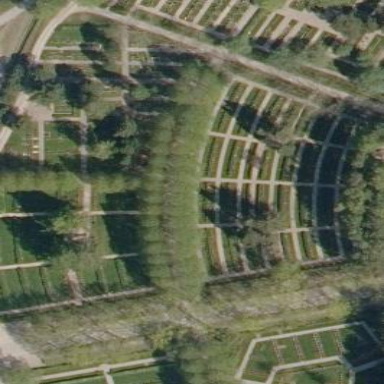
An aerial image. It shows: Sector in the cemetery.